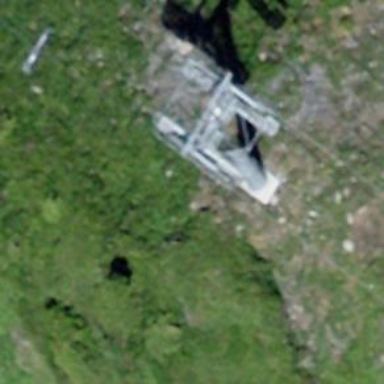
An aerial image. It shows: Pylon used for aerialway.